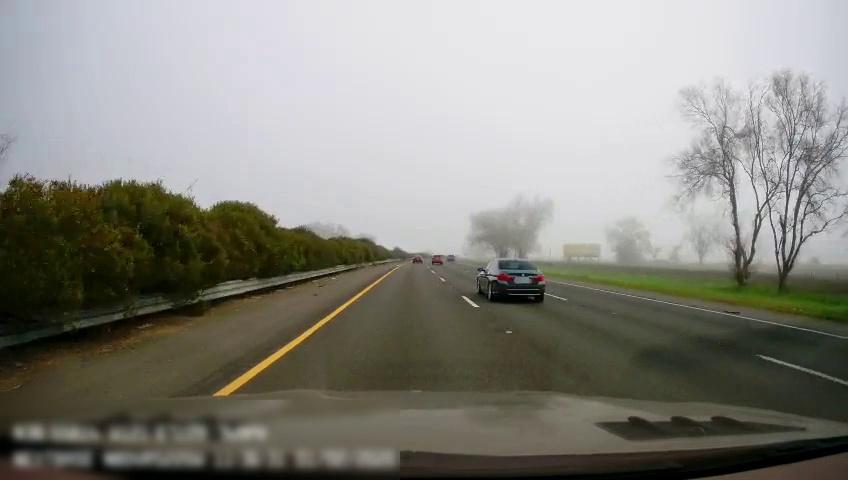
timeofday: Day
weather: Sunny
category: Drivable Space
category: Vehicles | Car
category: Vehicles | SUV
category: Vehicles | Car
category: Vehicles | SUV
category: Lanes | Current Lane
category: Lanes | Current Lane
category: Lanes | Alternate Lane
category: Lanes | Alternate Lane